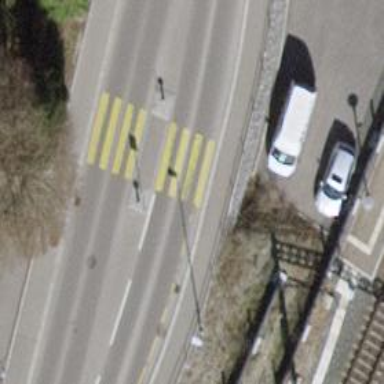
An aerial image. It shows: Uncontrolled zebra crossing with pedestrian island.